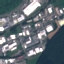
Land use / land cover: Industrial